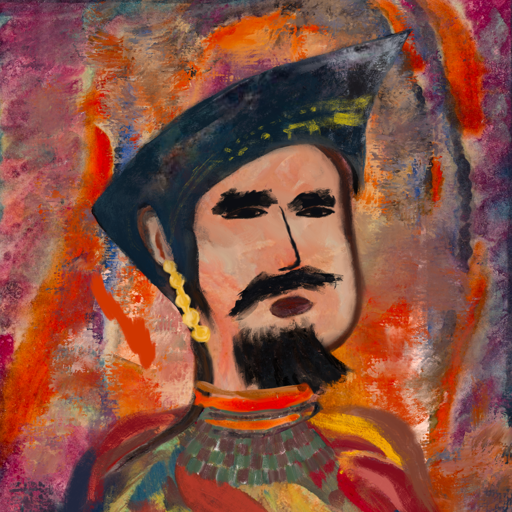
Background: Experience, Head And Neck Side: Roy_Bahadur, Face Side: Mosgoul, Bust: Mother_And_Son_Son, Hair Side: Blank, Head Accessory: Irani, Second Necklace: After_Raid, Necklace: Experience, Baby: Blank